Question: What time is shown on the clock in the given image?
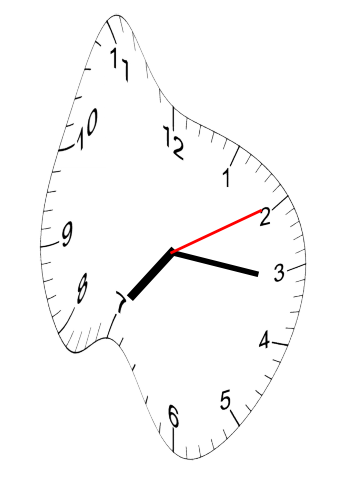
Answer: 07:16:10